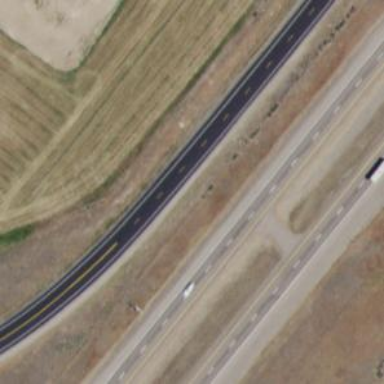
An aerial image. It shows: Asphalt road classified as primary highway.